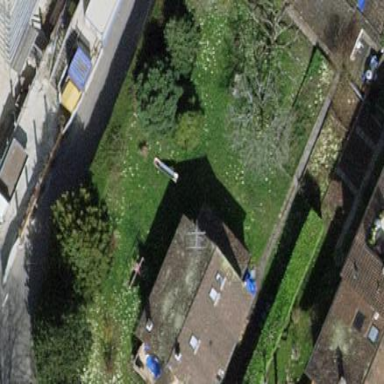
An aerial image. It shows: Garden surrounded by fence.